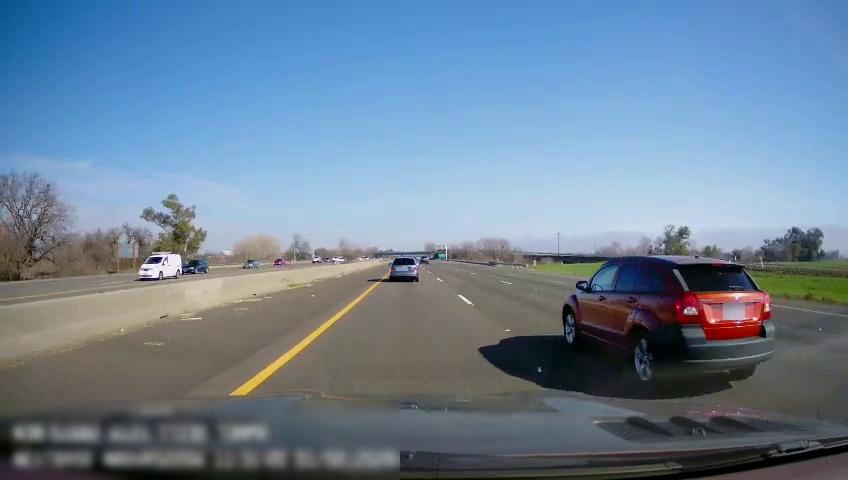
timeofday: Day
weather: Sunny
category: Drivable Space
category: Drivable Space
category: Drivable Space
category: Vehicles | SUV
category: Vehicles | Van
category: Vehicles | SUV
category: Vehicles | SUV
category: Vehicles | SUV
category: Vehicles | SUV
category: Vehicles | Car
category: Vehicles | SUV
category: Lanes | Current Lane
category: Lanes | Current Lane
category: Lanes | Alternate Lane
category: Lanes | Alternate Lane
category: Lanes | Alternate Lane
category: Lanes | Opposite Lane
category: Lanes | Opposite Lane